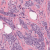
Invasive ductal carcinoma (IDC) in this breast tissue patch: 1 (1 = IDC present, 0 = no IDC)